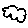
Label: cloud